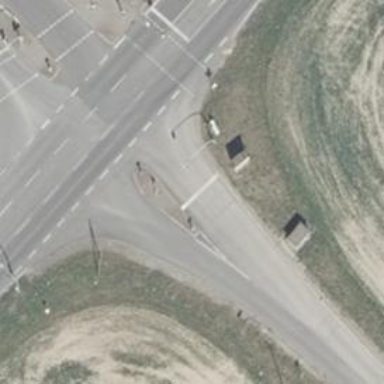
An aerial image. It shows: Road with traffic signals for signaling.